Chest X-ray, PA view. Patient: 75 years old, sex M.
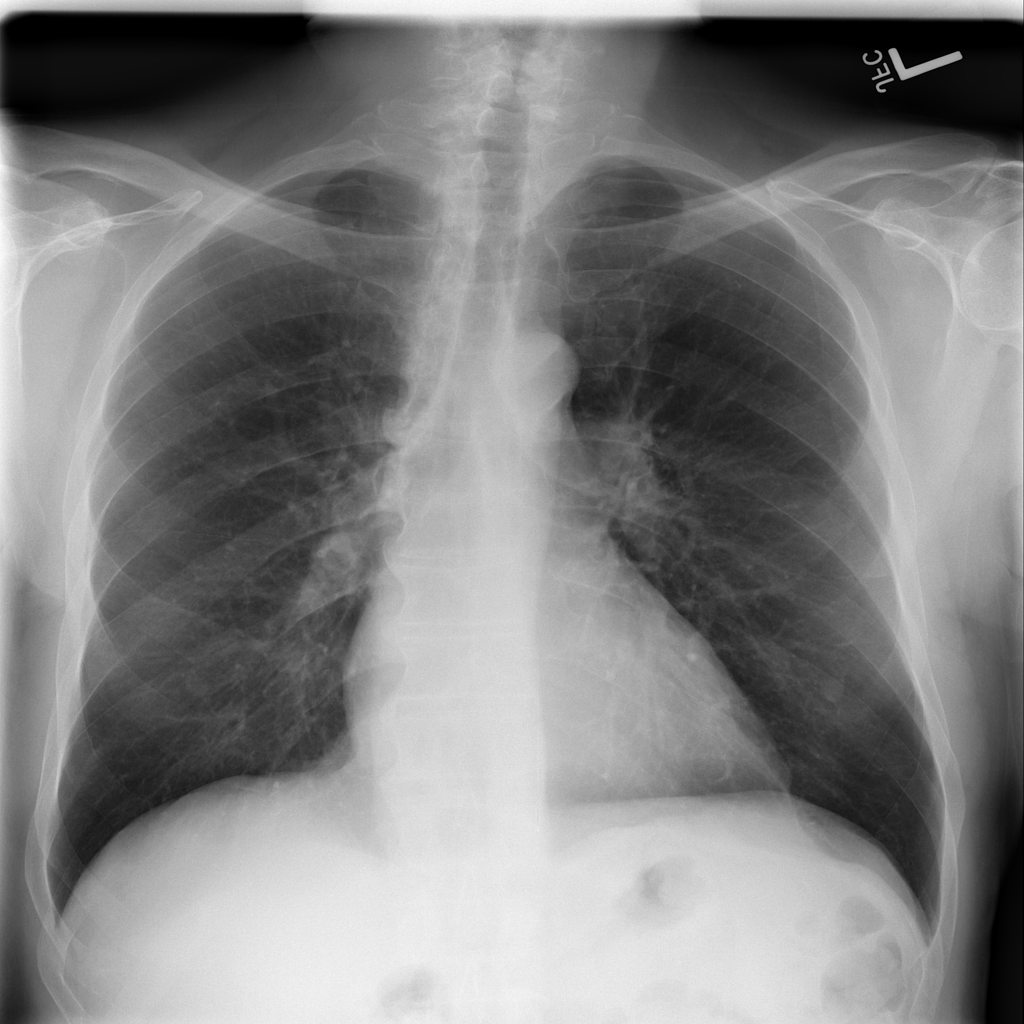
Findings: Nodule